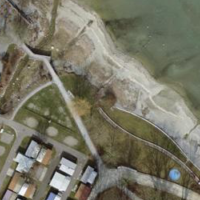
EUNIS habitat code: 14
Species observed at this site:
Tussilago farfara